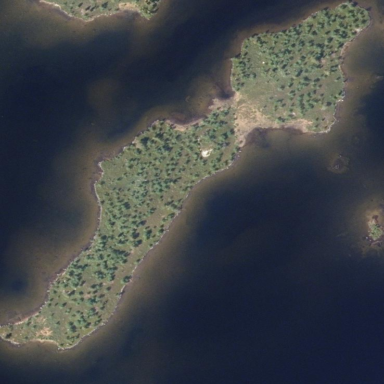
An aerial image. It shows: Islet.